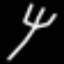
Label: fork